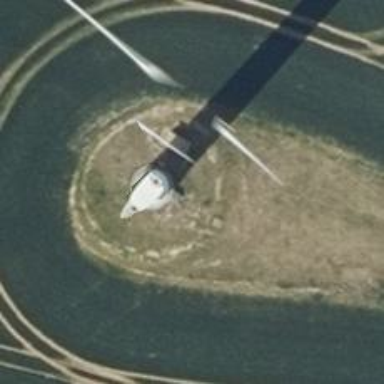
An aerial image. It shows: Wind generator powered by horizontal axis wind turbine.